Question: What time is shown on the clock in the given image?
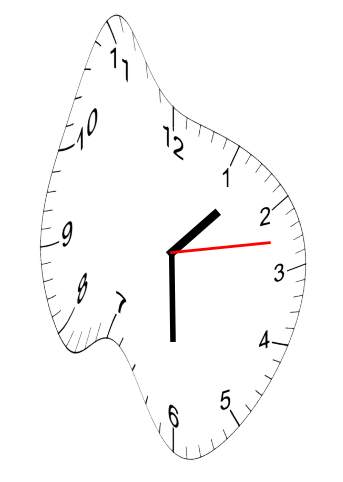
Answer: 01:30:13